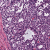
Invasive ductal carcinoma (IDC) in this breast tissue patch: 1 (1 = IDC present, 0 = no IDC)